Question: Trying to incorporate <URL> into my project, however, whenever I try to pull the data from my mysql database, only the last record is being displayed.
---
'''
<div isteven-multi-select
input-model="allPersonnelGrouped"
output-model="groupedOutput"
button-label="icon name"
item-label="icon name maker"
tick-property="ticked"
max-height="250px"
group-property="msGroup">
</div>
'''
'''
$http.get('/messages/shifts').success(function(data) {
$scope.groupedShifts = data;
angular.forEach( $scope.groupedShifts, function( groupShift ) {
$scope.allPersonnelGrouped = [
{ name: '<strong>All Shifts</strong>', msGroup: true },
{ name: '<strong>' + groupShift.title + '</strong>', msGroup: true },
{ icon: '', name: groupShift.personnel, maker: '(' + groupShift.email + ')', ticked: false },
{ msGroup: false },
{ msGroup: false }
];
});
});
'''
'''
[
{
"id": 1,
"title": "Shift 1",
"email": "email@gmail.com",
"personnel": "Johnny Depp"
},
{
"id": 2,
"title": "Shift 2",
"email": "email2@gmail.com"
"personnel": "Napoleon Bonaparte"
}
]
'''
---
In the example the last object in the array of objects above, only the last object is shown and I need all of them to be displayed.
Essentially the output I am getting is

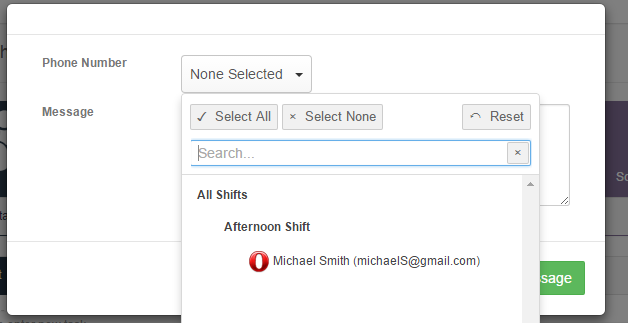
Answer: You are doing a 'forEach' loop where you set the value of an array each time, wiping out the prior value. Instead, you want to:
1. Initialize the array $scope.allPersonnelGrouped with the initial menu items ("All Shifts", etc.)
2. Loop over the $scope.groupedShifts array and add items to $scope.allPersonnelGrouped to fill in the members of shift group
3. After the loop, close the menu groups
I've only spent a few minutes looking at the 'multiselect' directive, so this may not be exactly what you want.
'''
// initialize the array
$scope.allPersonnelGrouped = [
{ name: '<strong>All Shifts</strong>', msGroup: true }
];
angular.forEach( $scope.groupedShifts, function( groupShift ) {
// populate the dynamic portion of the array
$scope.allPersonnelGrouped.push(
{ name: '<strong>' + groupShift.title + '</strong>', msGroup: true }
);
$scope.allPersonnelGrouped.push(
{ icon: '', name: groupShift.personnel, maker: '(' + groupShift.email + ')', ticked: false }
);
$scope.allPersonnelGrouped.push({ msGroup: false });
});
// close the menu groups
$scope.allPersonnelGrouped.push(
{ msGroup: false }
);
'''